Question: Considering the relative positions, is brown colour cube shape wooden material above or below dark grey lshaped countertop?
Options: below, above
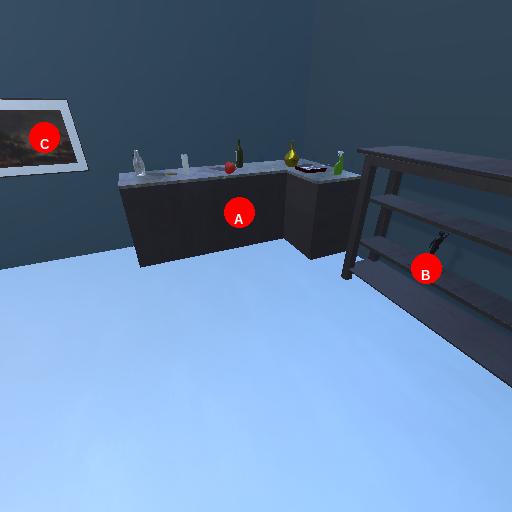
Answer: below